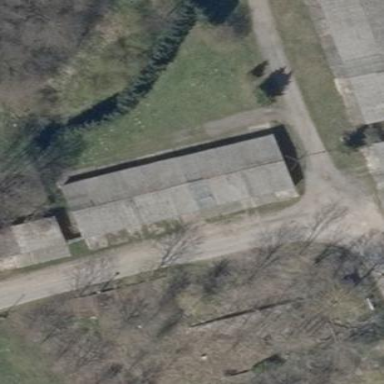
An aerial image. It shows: Group of garages.